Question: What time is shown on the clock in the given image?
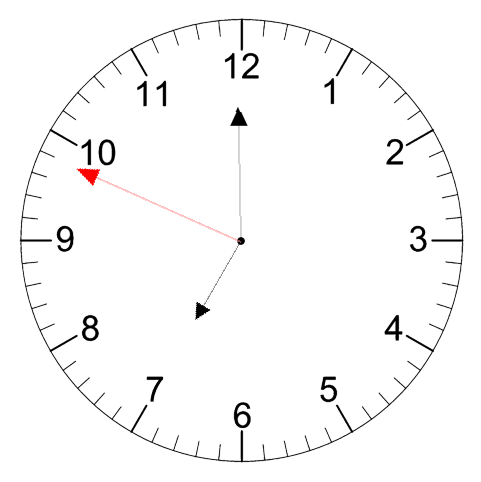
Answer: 06:59:49